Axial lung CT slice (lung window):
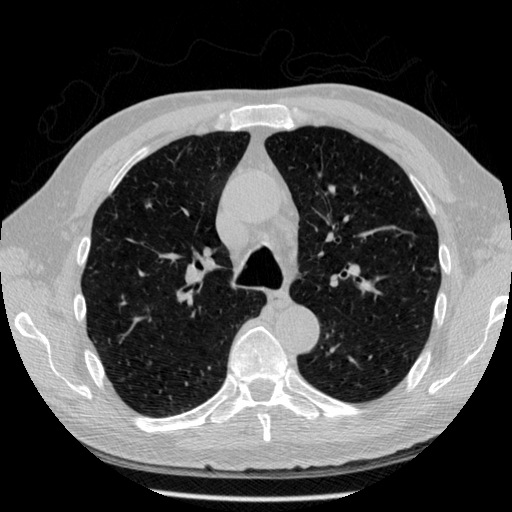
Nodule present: yes
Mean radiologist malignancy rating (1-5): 2.5